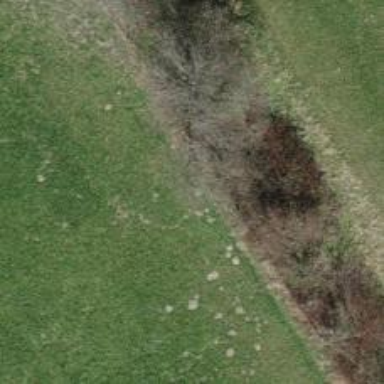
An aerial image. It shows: Hedge barrier.